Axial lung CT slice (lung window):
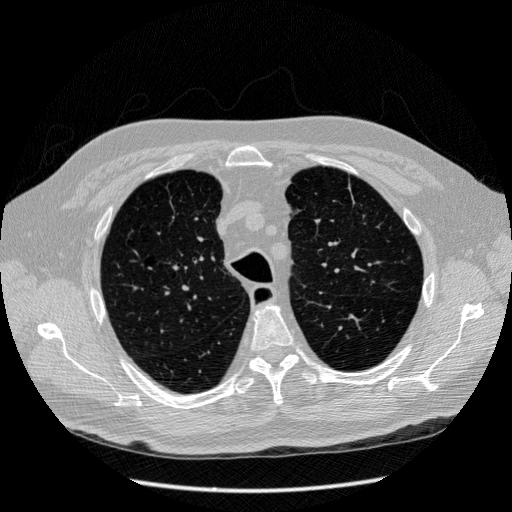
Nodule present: no